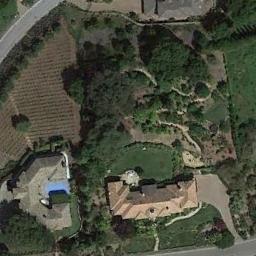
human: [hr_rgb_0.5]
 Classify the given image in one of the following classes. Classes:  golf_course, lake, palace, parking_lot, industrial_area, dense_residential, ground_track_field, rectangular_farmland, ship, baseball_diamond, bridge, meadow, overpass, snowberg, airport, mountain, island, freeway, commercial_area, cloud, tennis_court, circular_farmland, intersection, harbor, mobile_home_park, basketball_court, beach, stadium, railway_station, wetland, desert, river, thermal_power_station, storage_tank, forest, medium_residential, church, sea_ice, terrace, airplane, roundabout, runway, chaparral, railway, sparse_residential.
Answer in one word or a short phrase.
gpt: sparse_residential